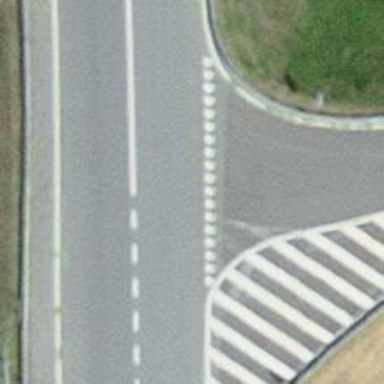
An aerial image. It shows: Road with "give way" sign.